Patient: sex M, age 69
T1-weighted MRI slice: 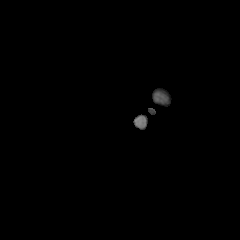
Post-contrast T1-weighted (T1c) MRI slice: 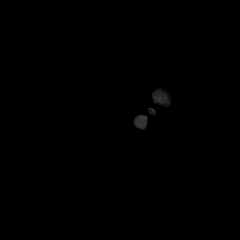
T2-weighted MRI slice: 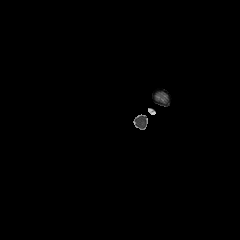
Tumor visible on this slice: no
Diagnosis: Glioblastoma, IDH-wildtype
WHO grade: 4